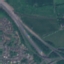
Land use / land cover: Highway